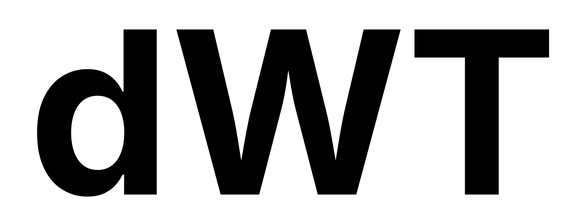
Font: Inter_Bold